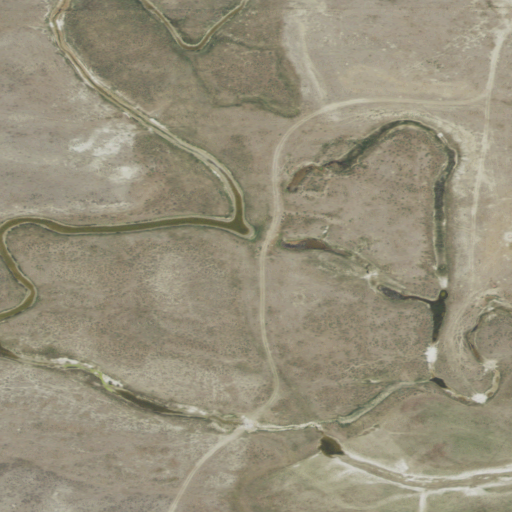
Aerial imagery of valley in Montana named Twin Coulee containing grassland, shrub, herbaceous wetlands, and cultivated crops